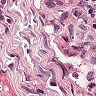
Metastatic tissue present: no